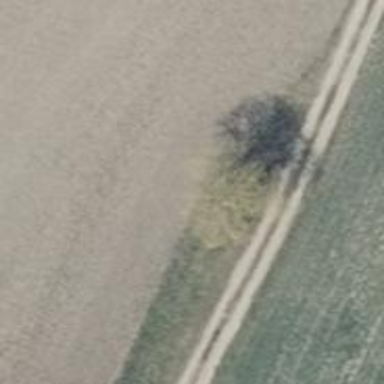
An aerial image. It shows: Deciduous tree with broadleaved leaves.